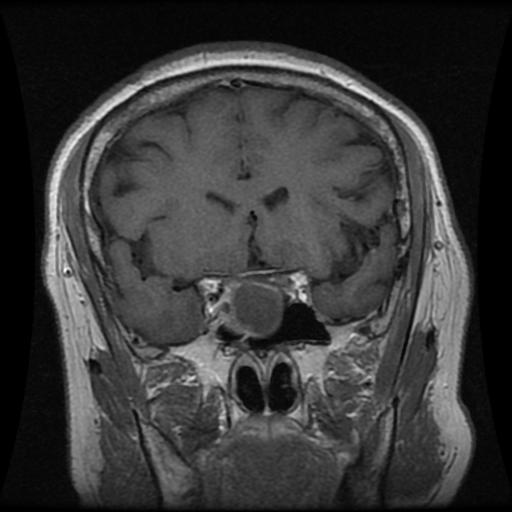
Label: pituitary